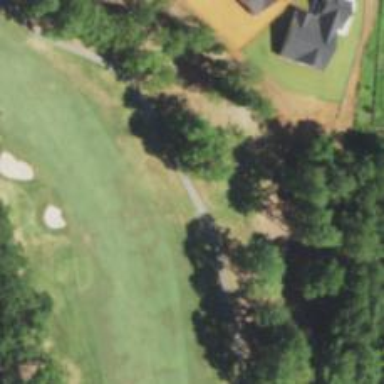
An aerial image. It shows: Path for golf carts.